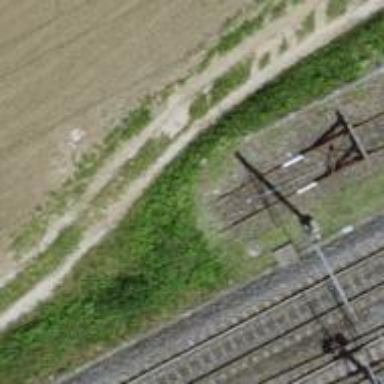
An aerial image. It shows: Railway buffer stop.